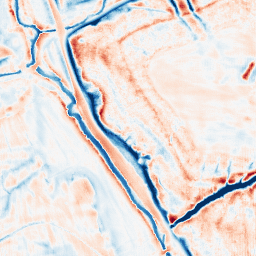
Category: edge_preserving
Decomposition family: bilateral
Decomposition parameters: d: 21
sigma_color: 50
sigma_space: 50
Upsampling method: fft_zeropad
Upsampling parameters: scale: 8
Upsampling scale: 8